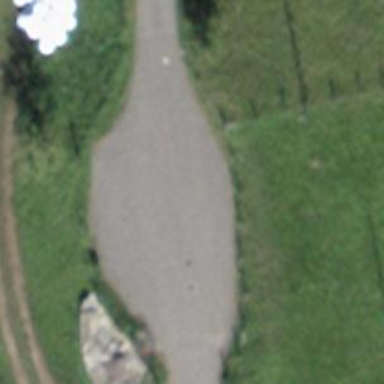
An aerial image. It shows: Turning circle on the road.